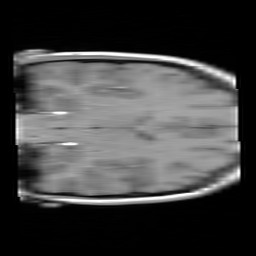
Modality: FLASH
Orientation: coronal
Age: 19
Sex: female
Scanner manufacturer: siemens
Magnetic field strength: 3 T
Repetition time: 0.245 s
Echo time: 0.0026 s